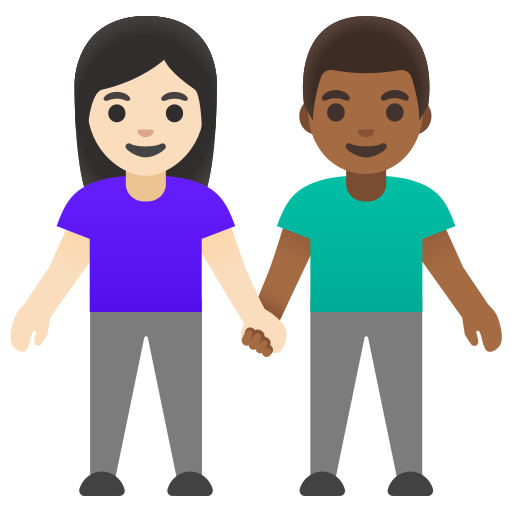
Emoji: 👩🏻‍🤝‍👨🏾